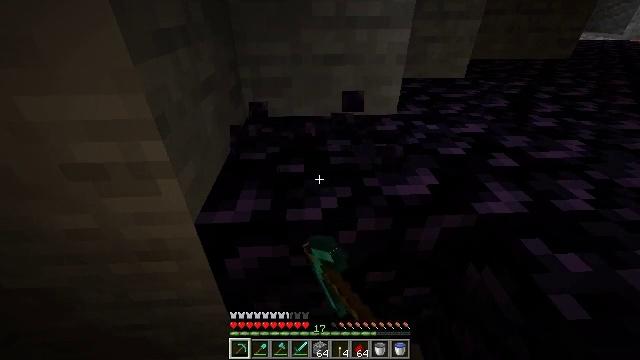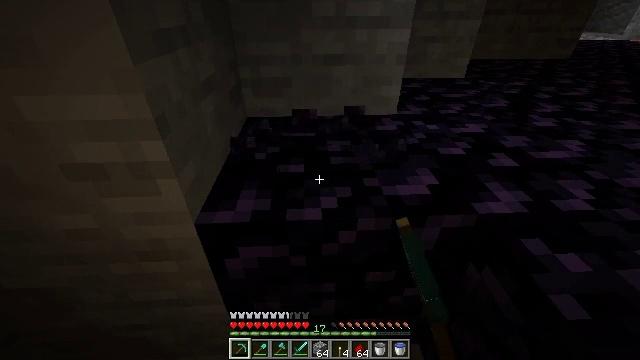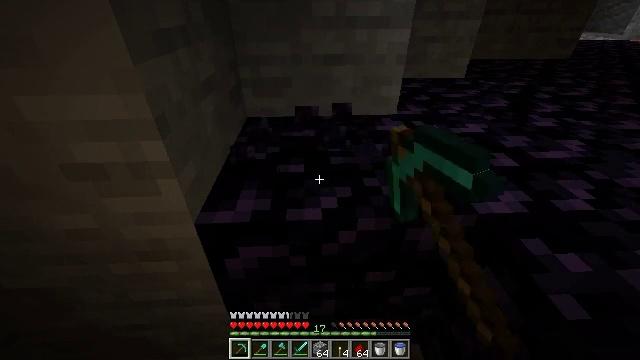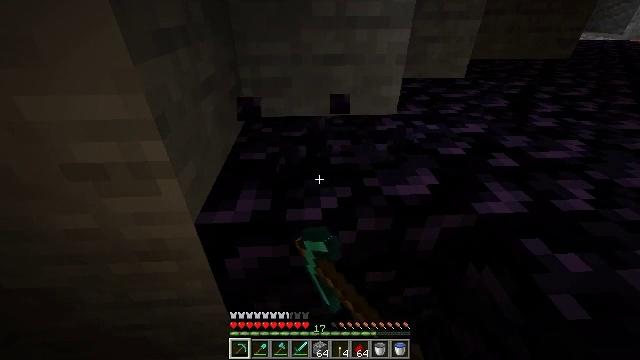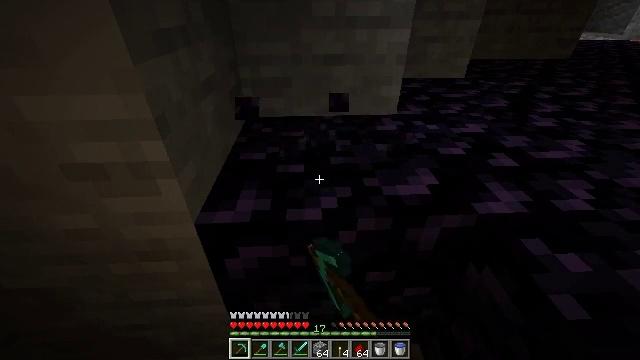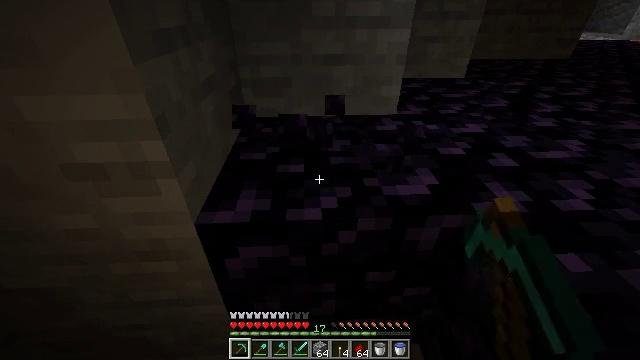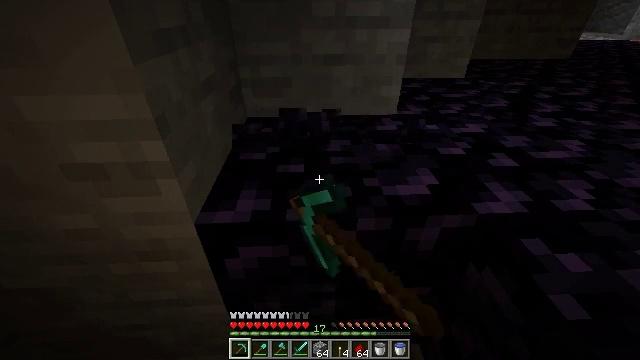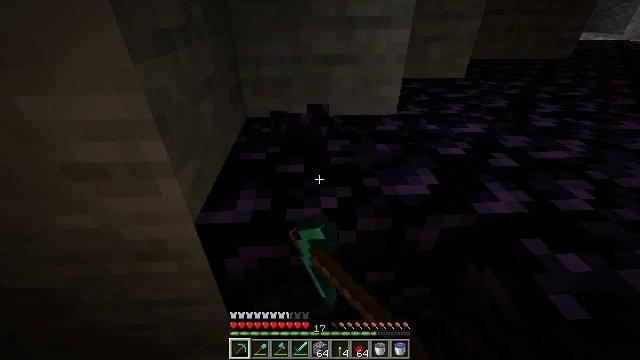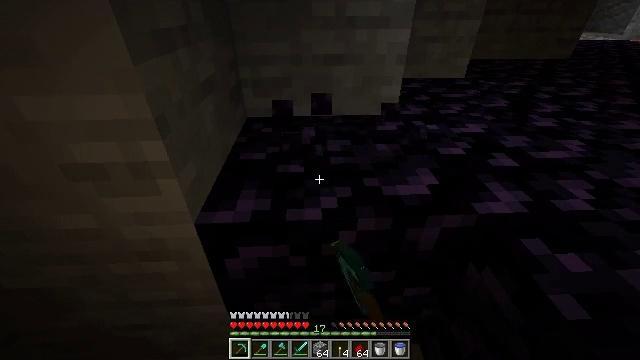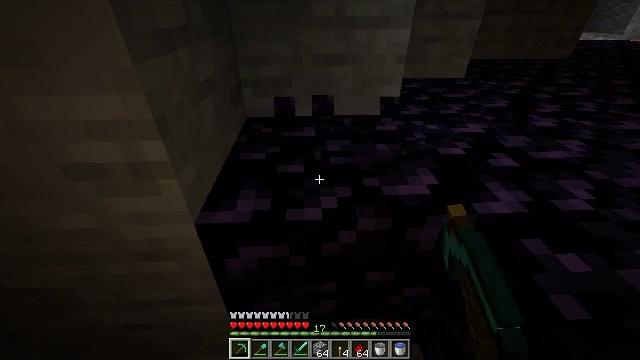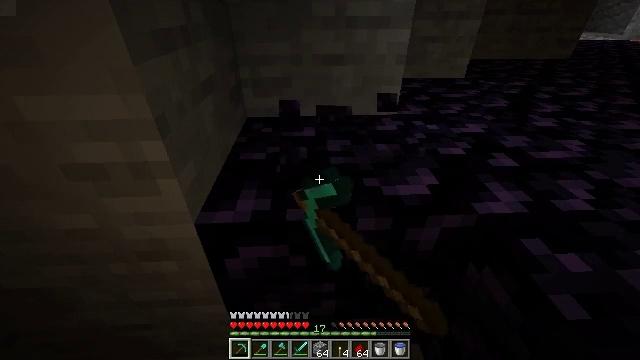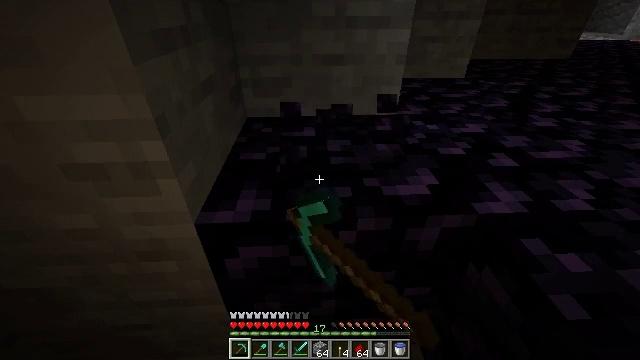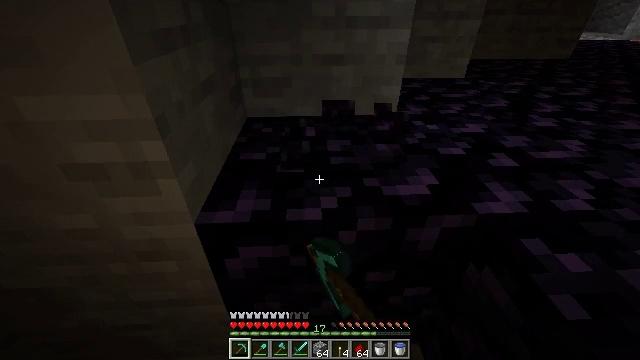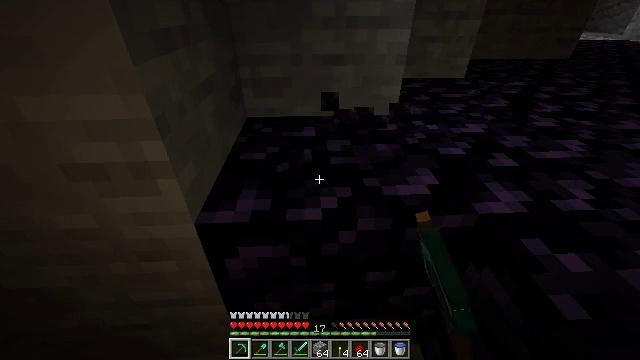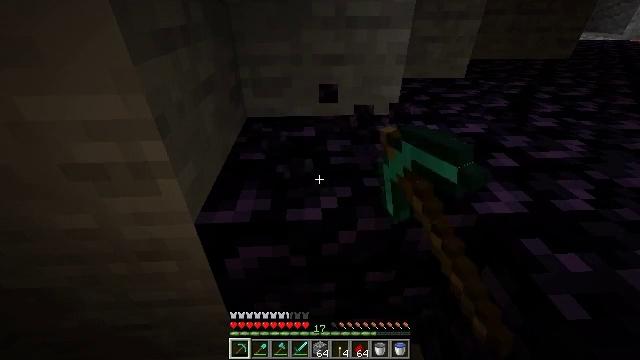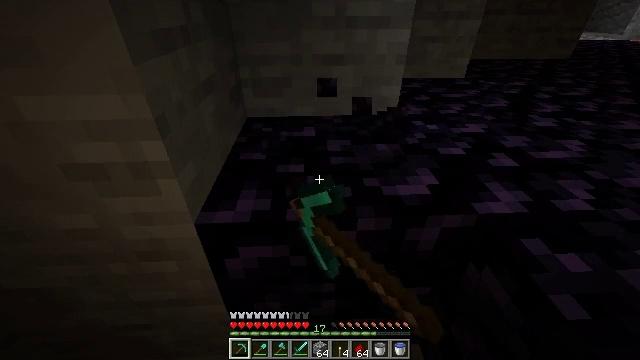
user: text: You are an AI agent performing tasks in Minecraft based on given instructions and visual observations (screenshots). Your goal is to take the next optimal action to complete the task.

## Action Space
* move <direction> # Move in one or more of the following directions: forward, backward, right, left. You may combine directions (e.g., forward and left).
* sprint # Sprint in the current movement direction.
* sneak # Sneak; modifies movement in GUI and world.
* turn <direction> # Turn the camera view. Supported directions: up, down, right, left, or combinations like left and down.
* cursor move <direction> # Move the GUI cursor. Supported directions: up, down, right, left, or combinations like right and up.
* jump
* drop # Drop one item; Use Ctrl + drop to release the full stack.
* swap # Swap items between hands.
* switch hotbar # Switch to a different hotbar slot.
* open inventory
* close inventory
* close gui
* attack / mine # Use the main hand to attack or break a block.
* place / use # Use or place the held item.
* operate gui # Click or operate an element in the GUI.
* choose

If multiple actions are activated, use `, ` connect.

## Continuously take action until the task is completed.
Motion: motion action
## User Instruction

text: Harvest obsidian for portal building.
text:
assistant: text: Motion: attack / mine
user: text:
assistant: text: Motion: attack / mine
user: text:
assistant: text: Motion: attack / mine
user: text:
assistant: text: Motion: attack / mine
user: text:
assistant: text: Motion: attack / mine
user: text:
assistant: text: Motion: attack / mine
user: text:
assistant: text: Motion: attack / mine
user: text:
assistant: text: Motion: attack / mine
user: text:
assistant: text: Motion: attack / mine
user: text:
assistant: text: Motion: attack / mine
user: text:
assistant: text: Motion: attack / mine
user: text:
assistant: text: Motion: attack / mine
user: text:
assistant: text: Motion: attack / mine
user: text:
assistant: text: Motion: attack / mine
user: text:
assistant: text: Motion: attack / mine
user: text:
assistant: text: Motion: attack / mine
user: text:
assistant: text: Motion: attack / mine
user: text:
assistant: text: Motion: attack / mine
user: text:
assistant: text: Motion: attack / mine
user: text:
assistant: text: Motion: attack / mine
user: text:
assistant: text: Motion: attack / mine
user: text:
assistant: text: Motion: attack / mine
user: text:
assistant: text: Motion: attack / mine
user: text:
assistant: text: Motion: attack / mine
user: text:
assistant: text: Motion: attack / mine
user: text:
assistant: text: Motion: attack / mine
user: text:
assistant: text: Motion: attack / mine
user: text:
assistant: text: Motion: attack / mine
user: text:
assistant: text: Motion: attack / mine
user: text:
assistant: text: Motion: attack / mine